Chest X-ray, AP view. Patient: 85 years old, sex F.
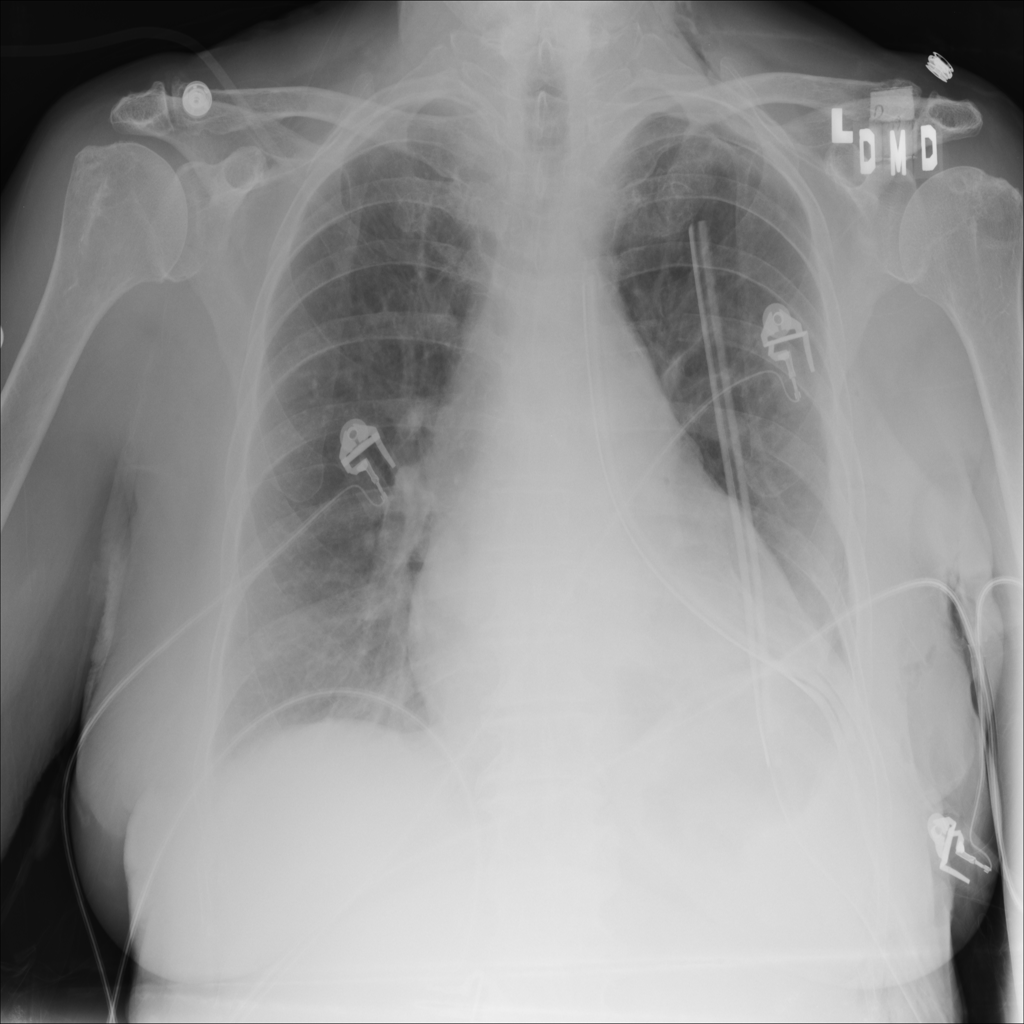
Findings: Pneumothorax